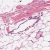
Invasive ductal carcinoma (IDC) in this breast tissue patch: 0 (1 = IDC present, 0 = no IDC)